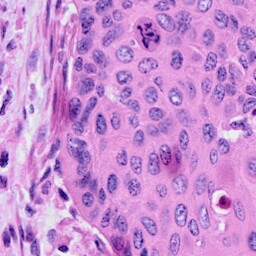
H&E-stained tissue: Cervix